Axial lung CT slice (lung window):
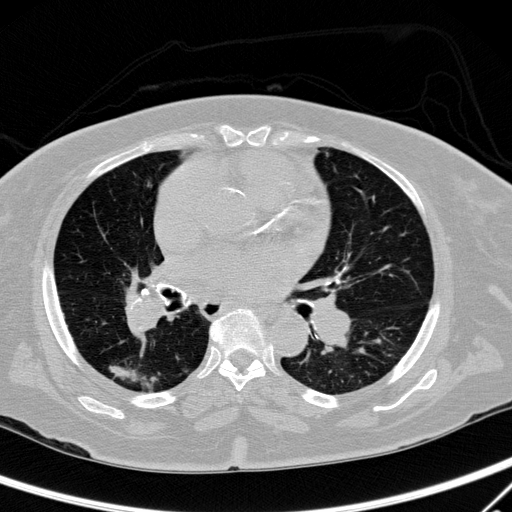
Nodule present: yes
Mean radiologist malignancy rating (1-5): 5